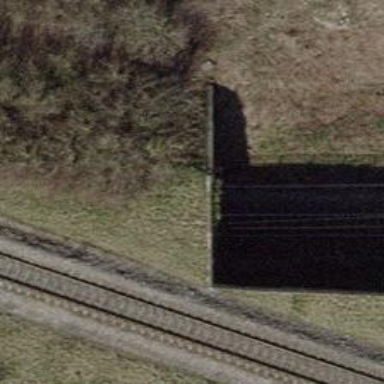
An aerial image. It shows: Railway tunnel with overhead electrified contact lines.